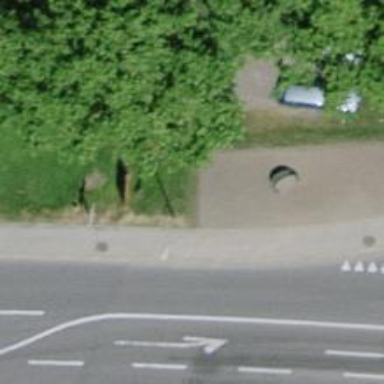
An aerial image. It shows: Asphalt sidewalk along the footway.